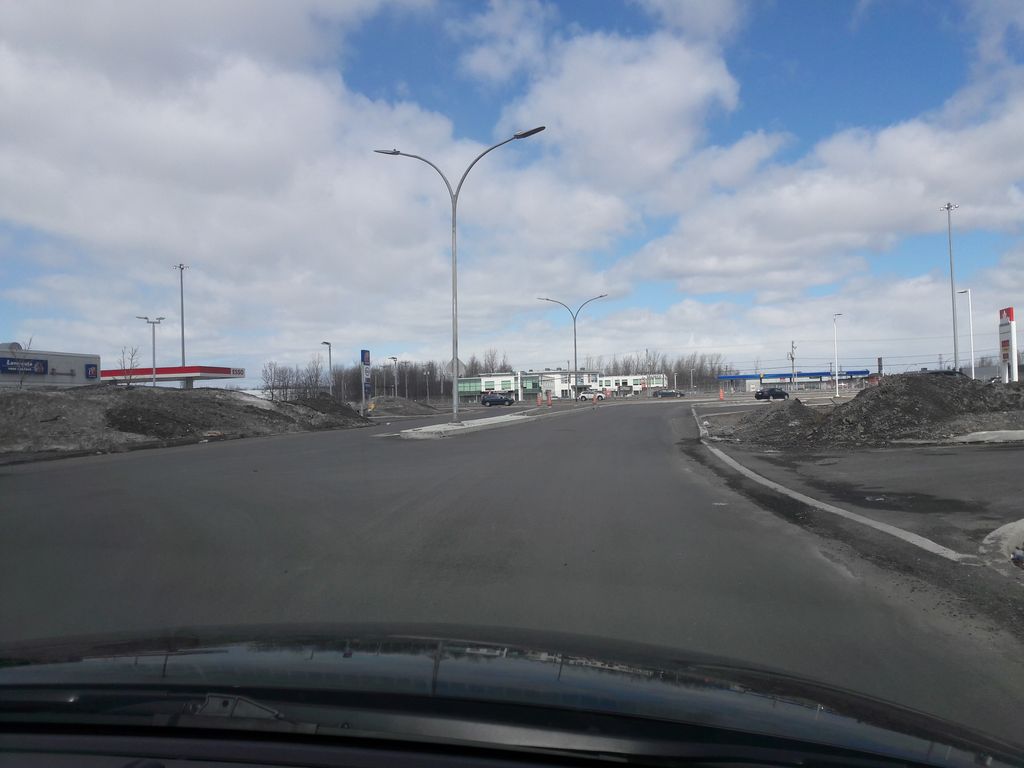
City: montreal